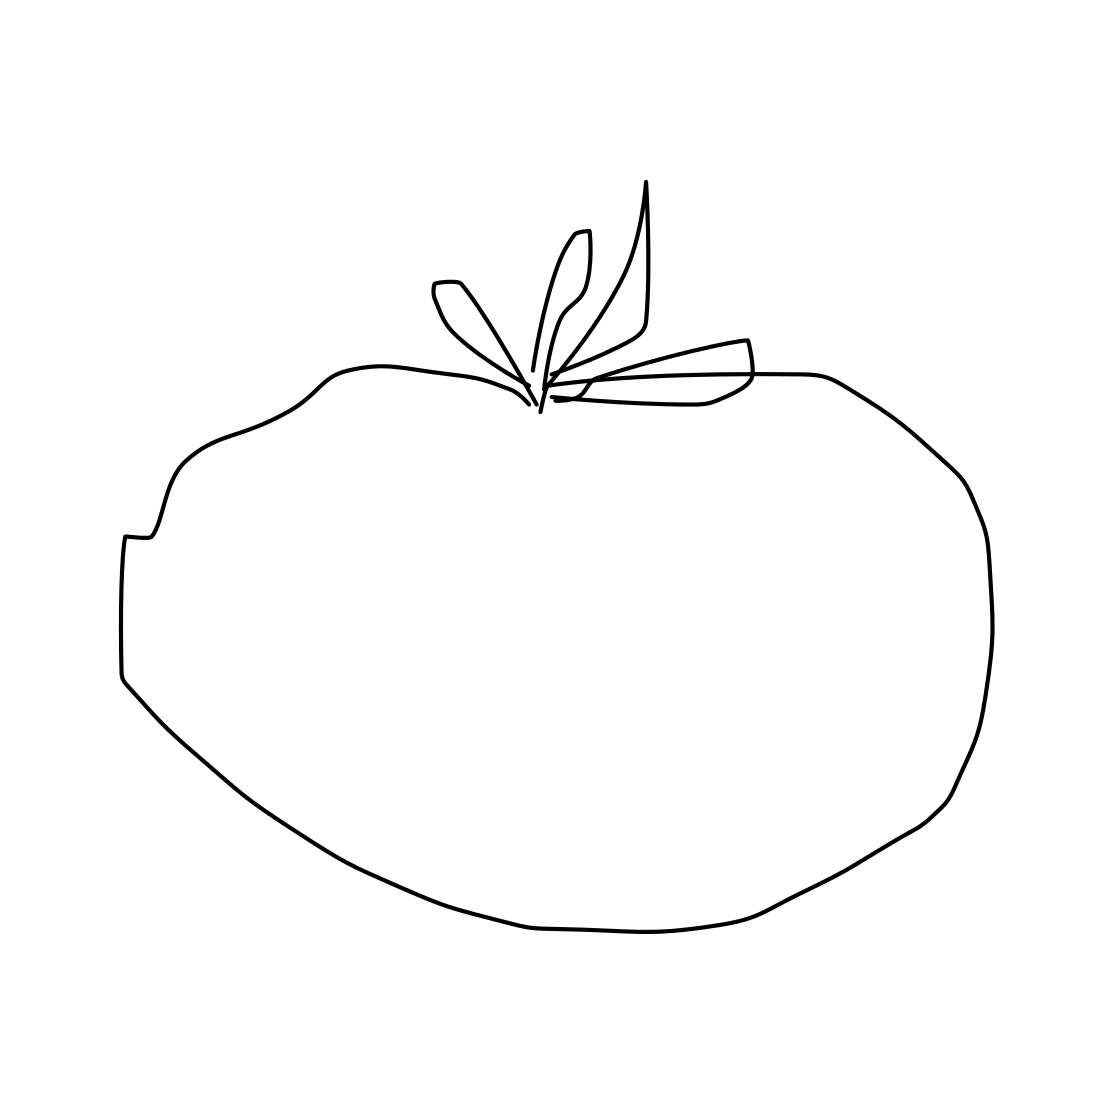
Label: tomato